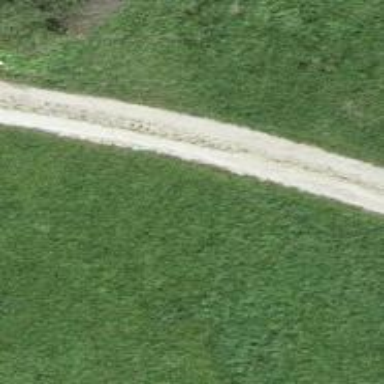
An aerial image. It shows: Gravel track with track type of grade3.